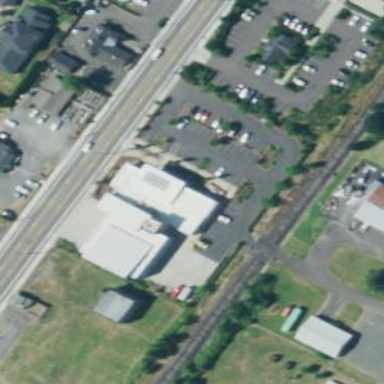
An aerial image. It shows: Fire station building.